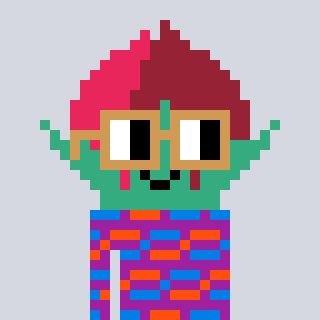
a pixel art character with square brown glasses, a rosebud-shaped head and a magenta-colored body on a cool background